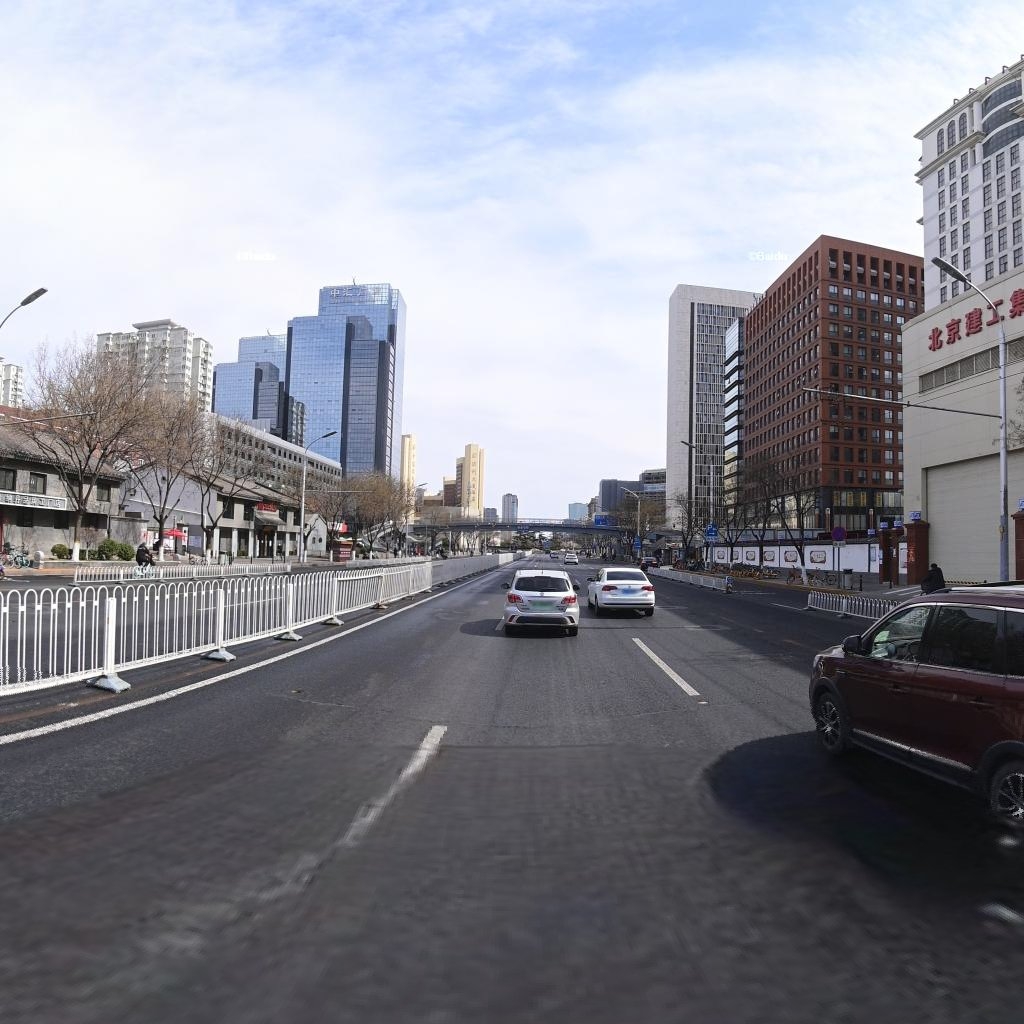
Region: Dongcheng
Road damage annotations: manhole cover, transverse crack, manhole cover, manhole cover